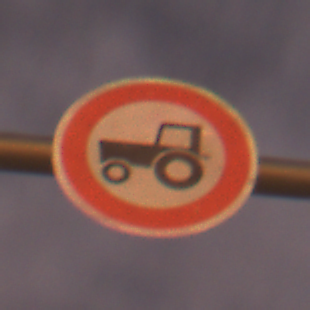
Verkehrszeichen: VerbotKraftfahrzeugeZuegeNichtSchneller25
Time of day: Night
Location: Outdoor (Suburban)
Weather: PartlyCloudy
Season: NotSpecified
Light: Artificial